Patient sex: F
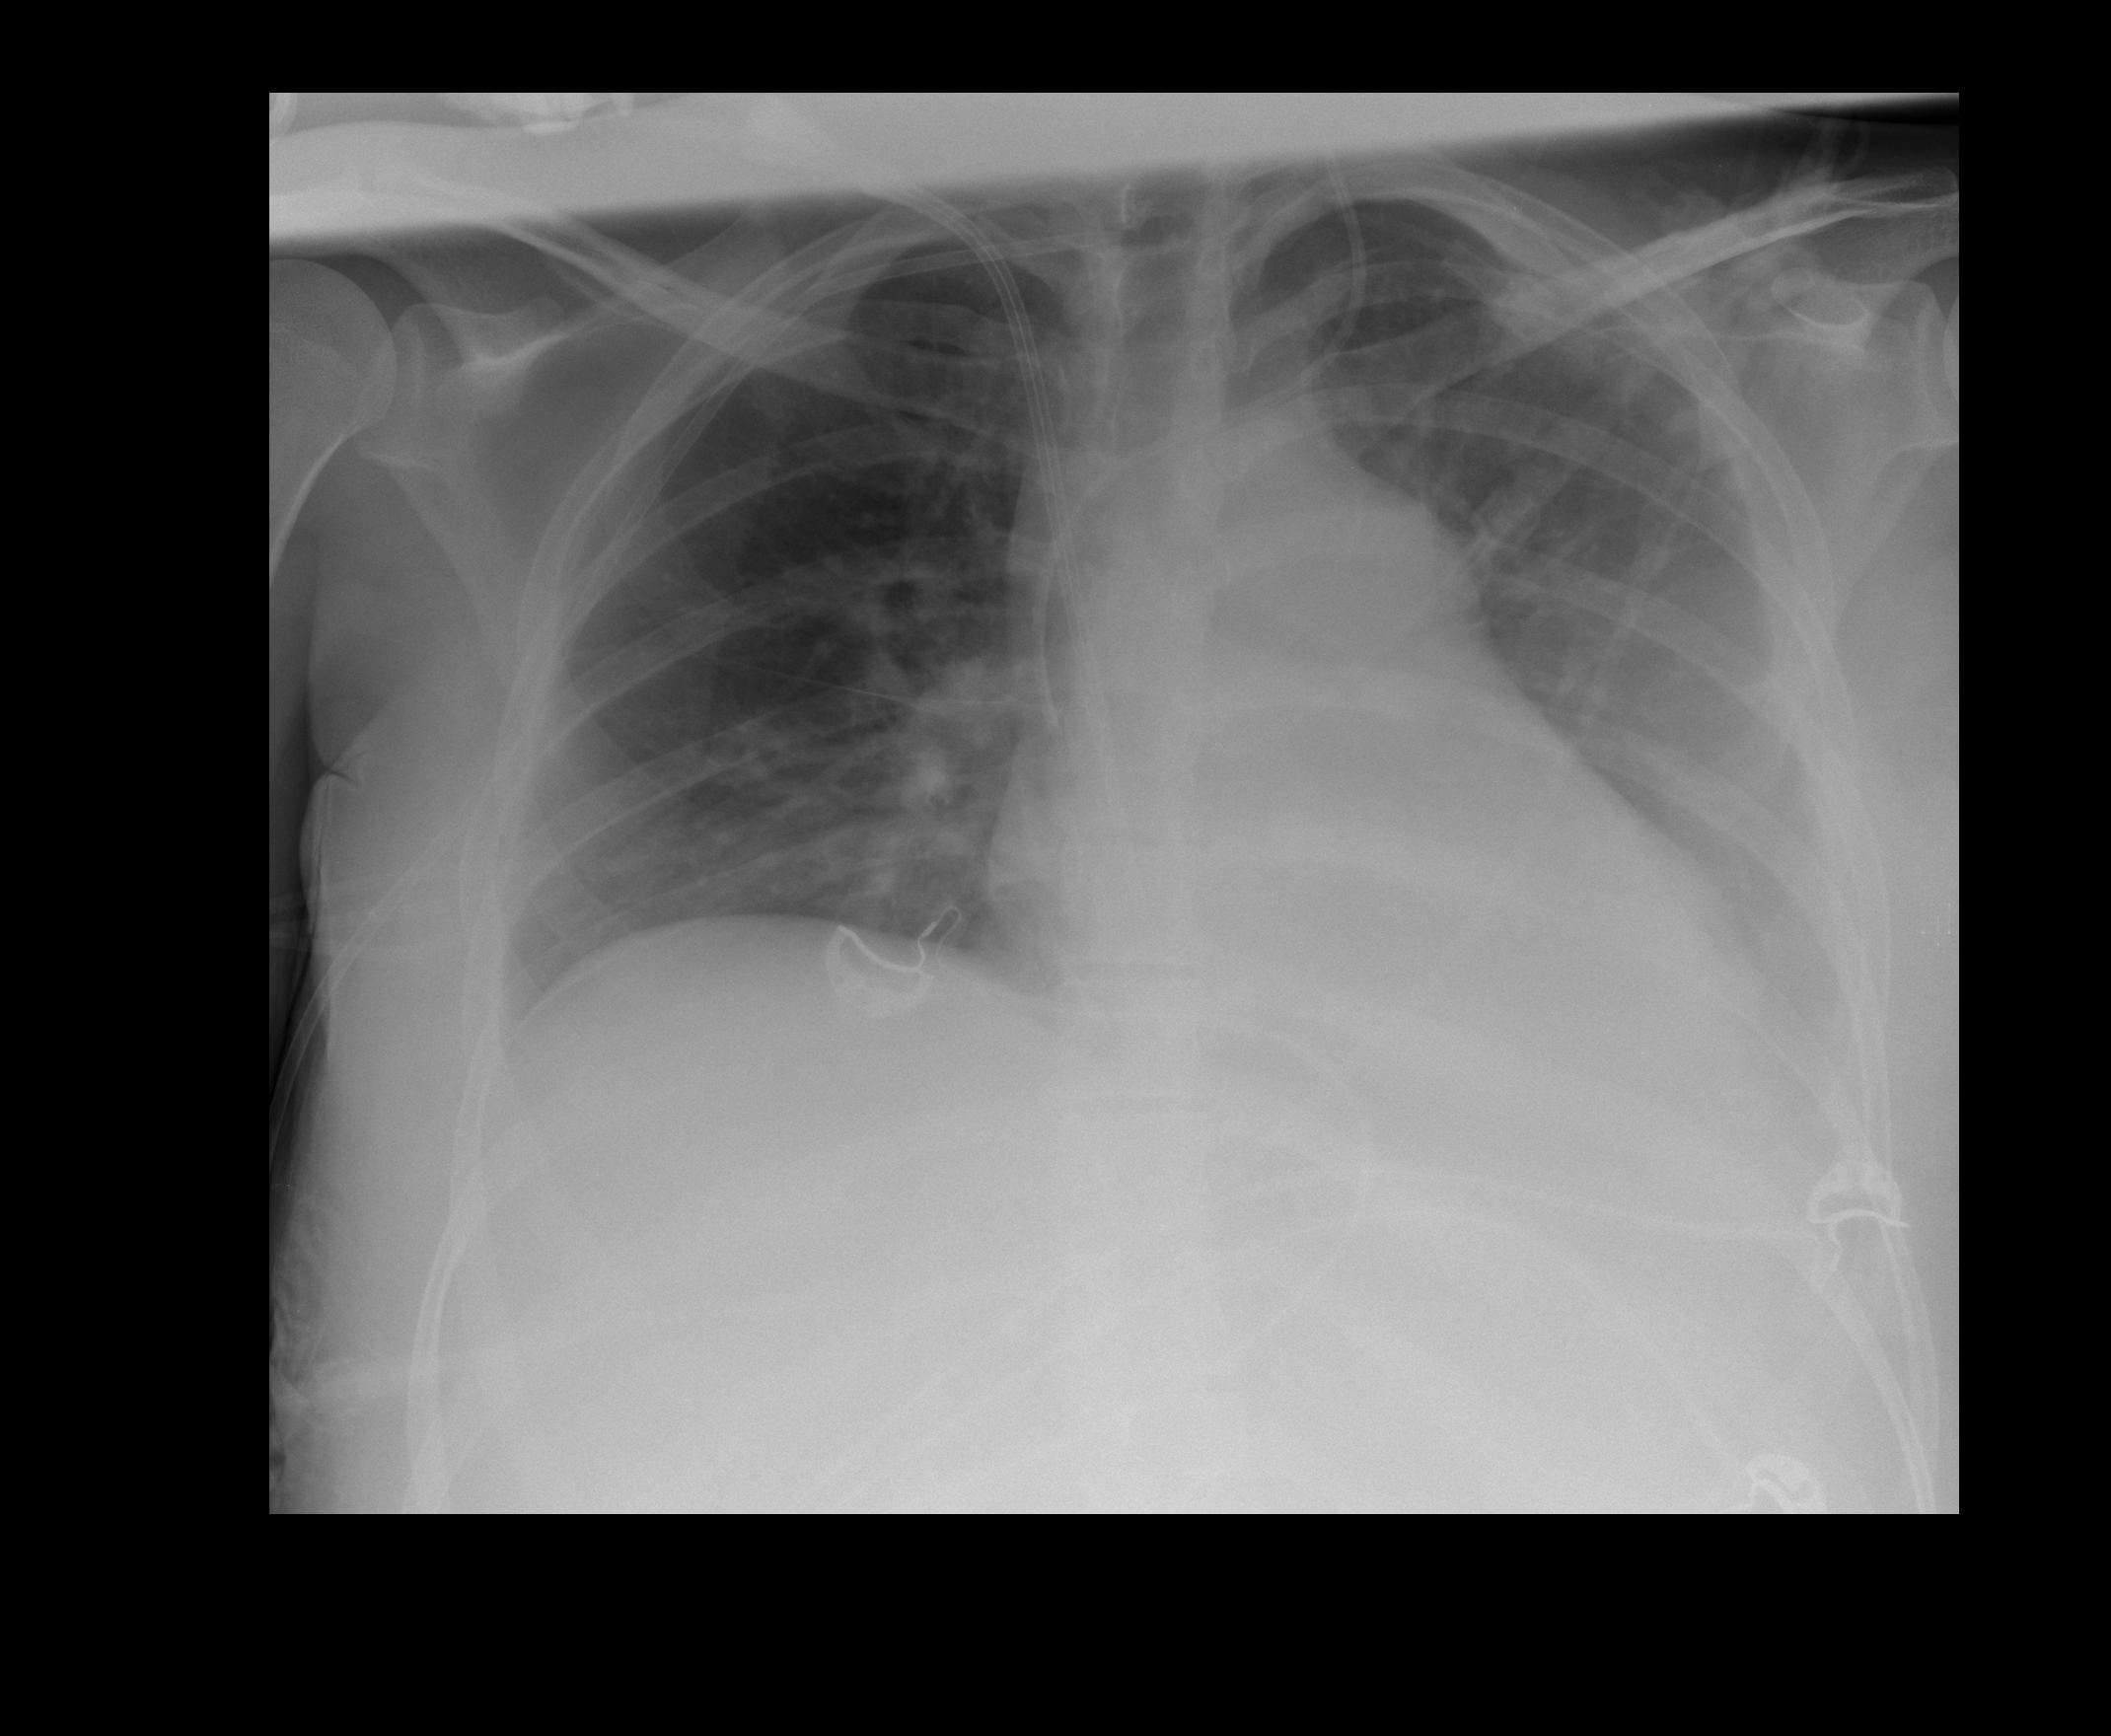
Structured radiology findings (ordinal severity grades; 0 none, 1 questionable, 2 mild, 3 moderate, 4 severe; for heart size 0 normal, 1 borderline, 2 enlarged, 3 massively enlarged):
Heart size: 0
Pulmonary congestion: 0
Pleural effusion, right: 0
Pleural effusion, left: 3
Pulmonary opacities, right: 0
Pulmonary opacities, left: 0
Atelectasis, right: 0
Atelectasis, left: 2